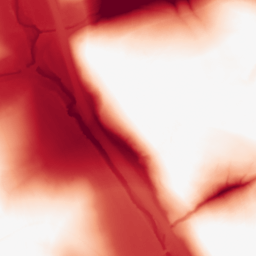
Category: morphological
Decomposition family: tophat
Decomposition parameters: size: 100
mode: black
Upsampling method: cubic_mitchell
Upsampling parameters: scale: 8
Upsampling scale: 8